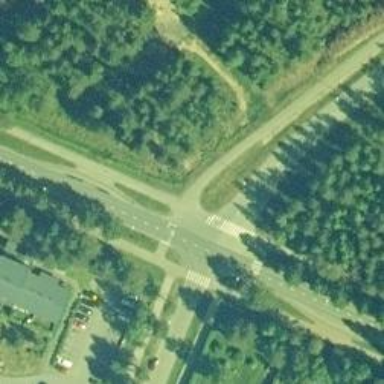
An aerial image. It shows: Asphalt cycleway.